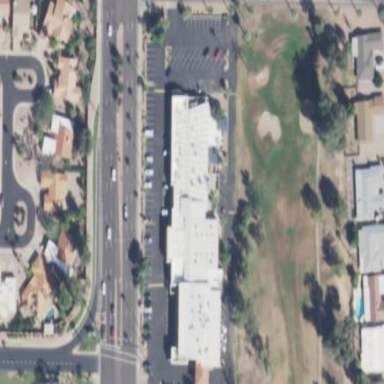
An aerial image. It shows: Retail area.